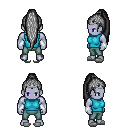
a pixel art fantasy rpg character, male body template, dark elf, purple skin, teal sleeveless shirt, teal pants, gray extra-long topknot hairstyle, silver tiara, white cloth bracers, white slippers, four views (front, back, left, right), 2x2 character sprite sheet, small pixel art, hard edges, no anti-aliasing